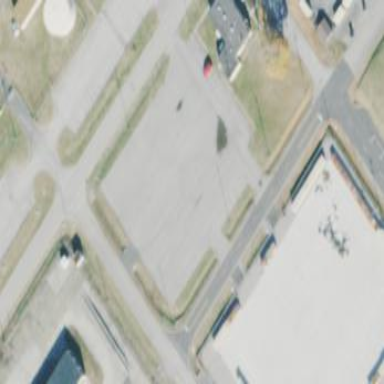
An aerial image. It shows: Parking area with asphalt surface.